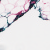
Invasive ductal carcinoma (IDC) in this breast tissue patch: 0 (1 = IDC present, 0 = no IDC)